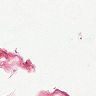
Metastatic tissue present: no